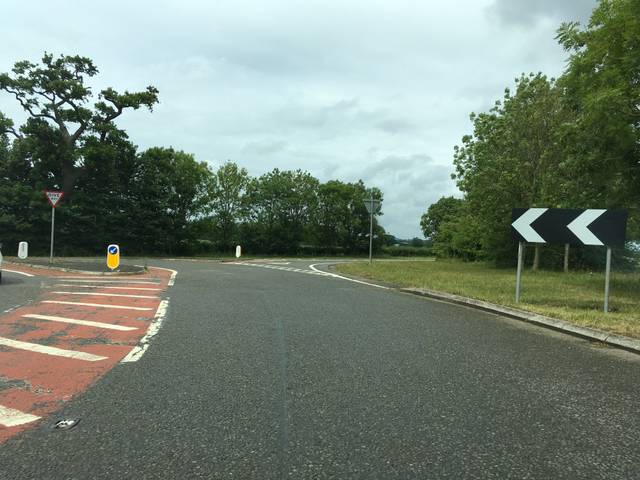
Region: United Kingdom
Coordinates: 52.054, -1.96